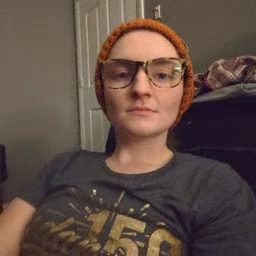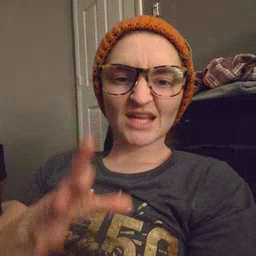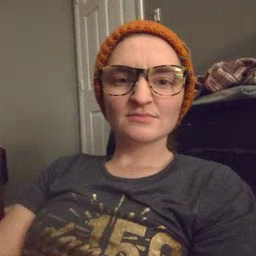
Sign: hate